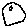
Label: moon